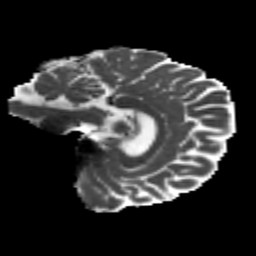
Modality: MD
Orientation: sagittal
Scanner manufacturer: siemens
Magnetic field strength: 3 T
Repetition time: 4.16 s
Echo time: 0.0806 s